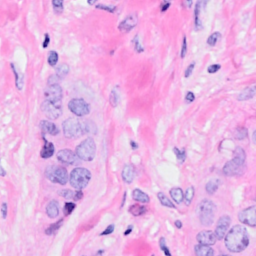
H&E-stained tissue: Breast